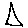
Label: triangle